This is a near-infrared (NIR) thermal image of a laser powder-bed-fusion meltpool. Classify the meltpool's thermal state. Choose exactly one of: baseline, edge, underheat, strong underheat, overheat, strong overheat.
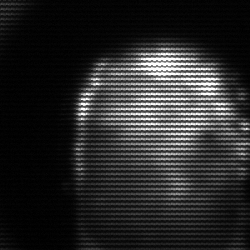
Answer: baseline